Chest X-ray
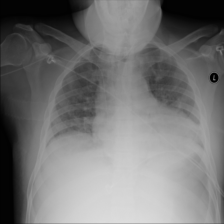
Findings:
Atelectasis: negative
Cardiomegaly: negative
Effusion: negative
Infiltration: positive
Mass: negative
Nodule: negative
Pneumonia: negative
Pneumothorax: negative
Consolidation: negative
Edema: negative
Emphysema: negative
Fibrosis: negative
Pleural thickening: negative
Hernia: negative